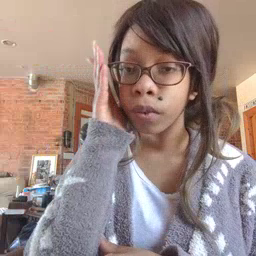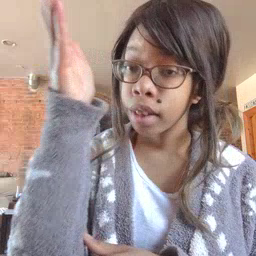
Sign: will